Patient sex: F
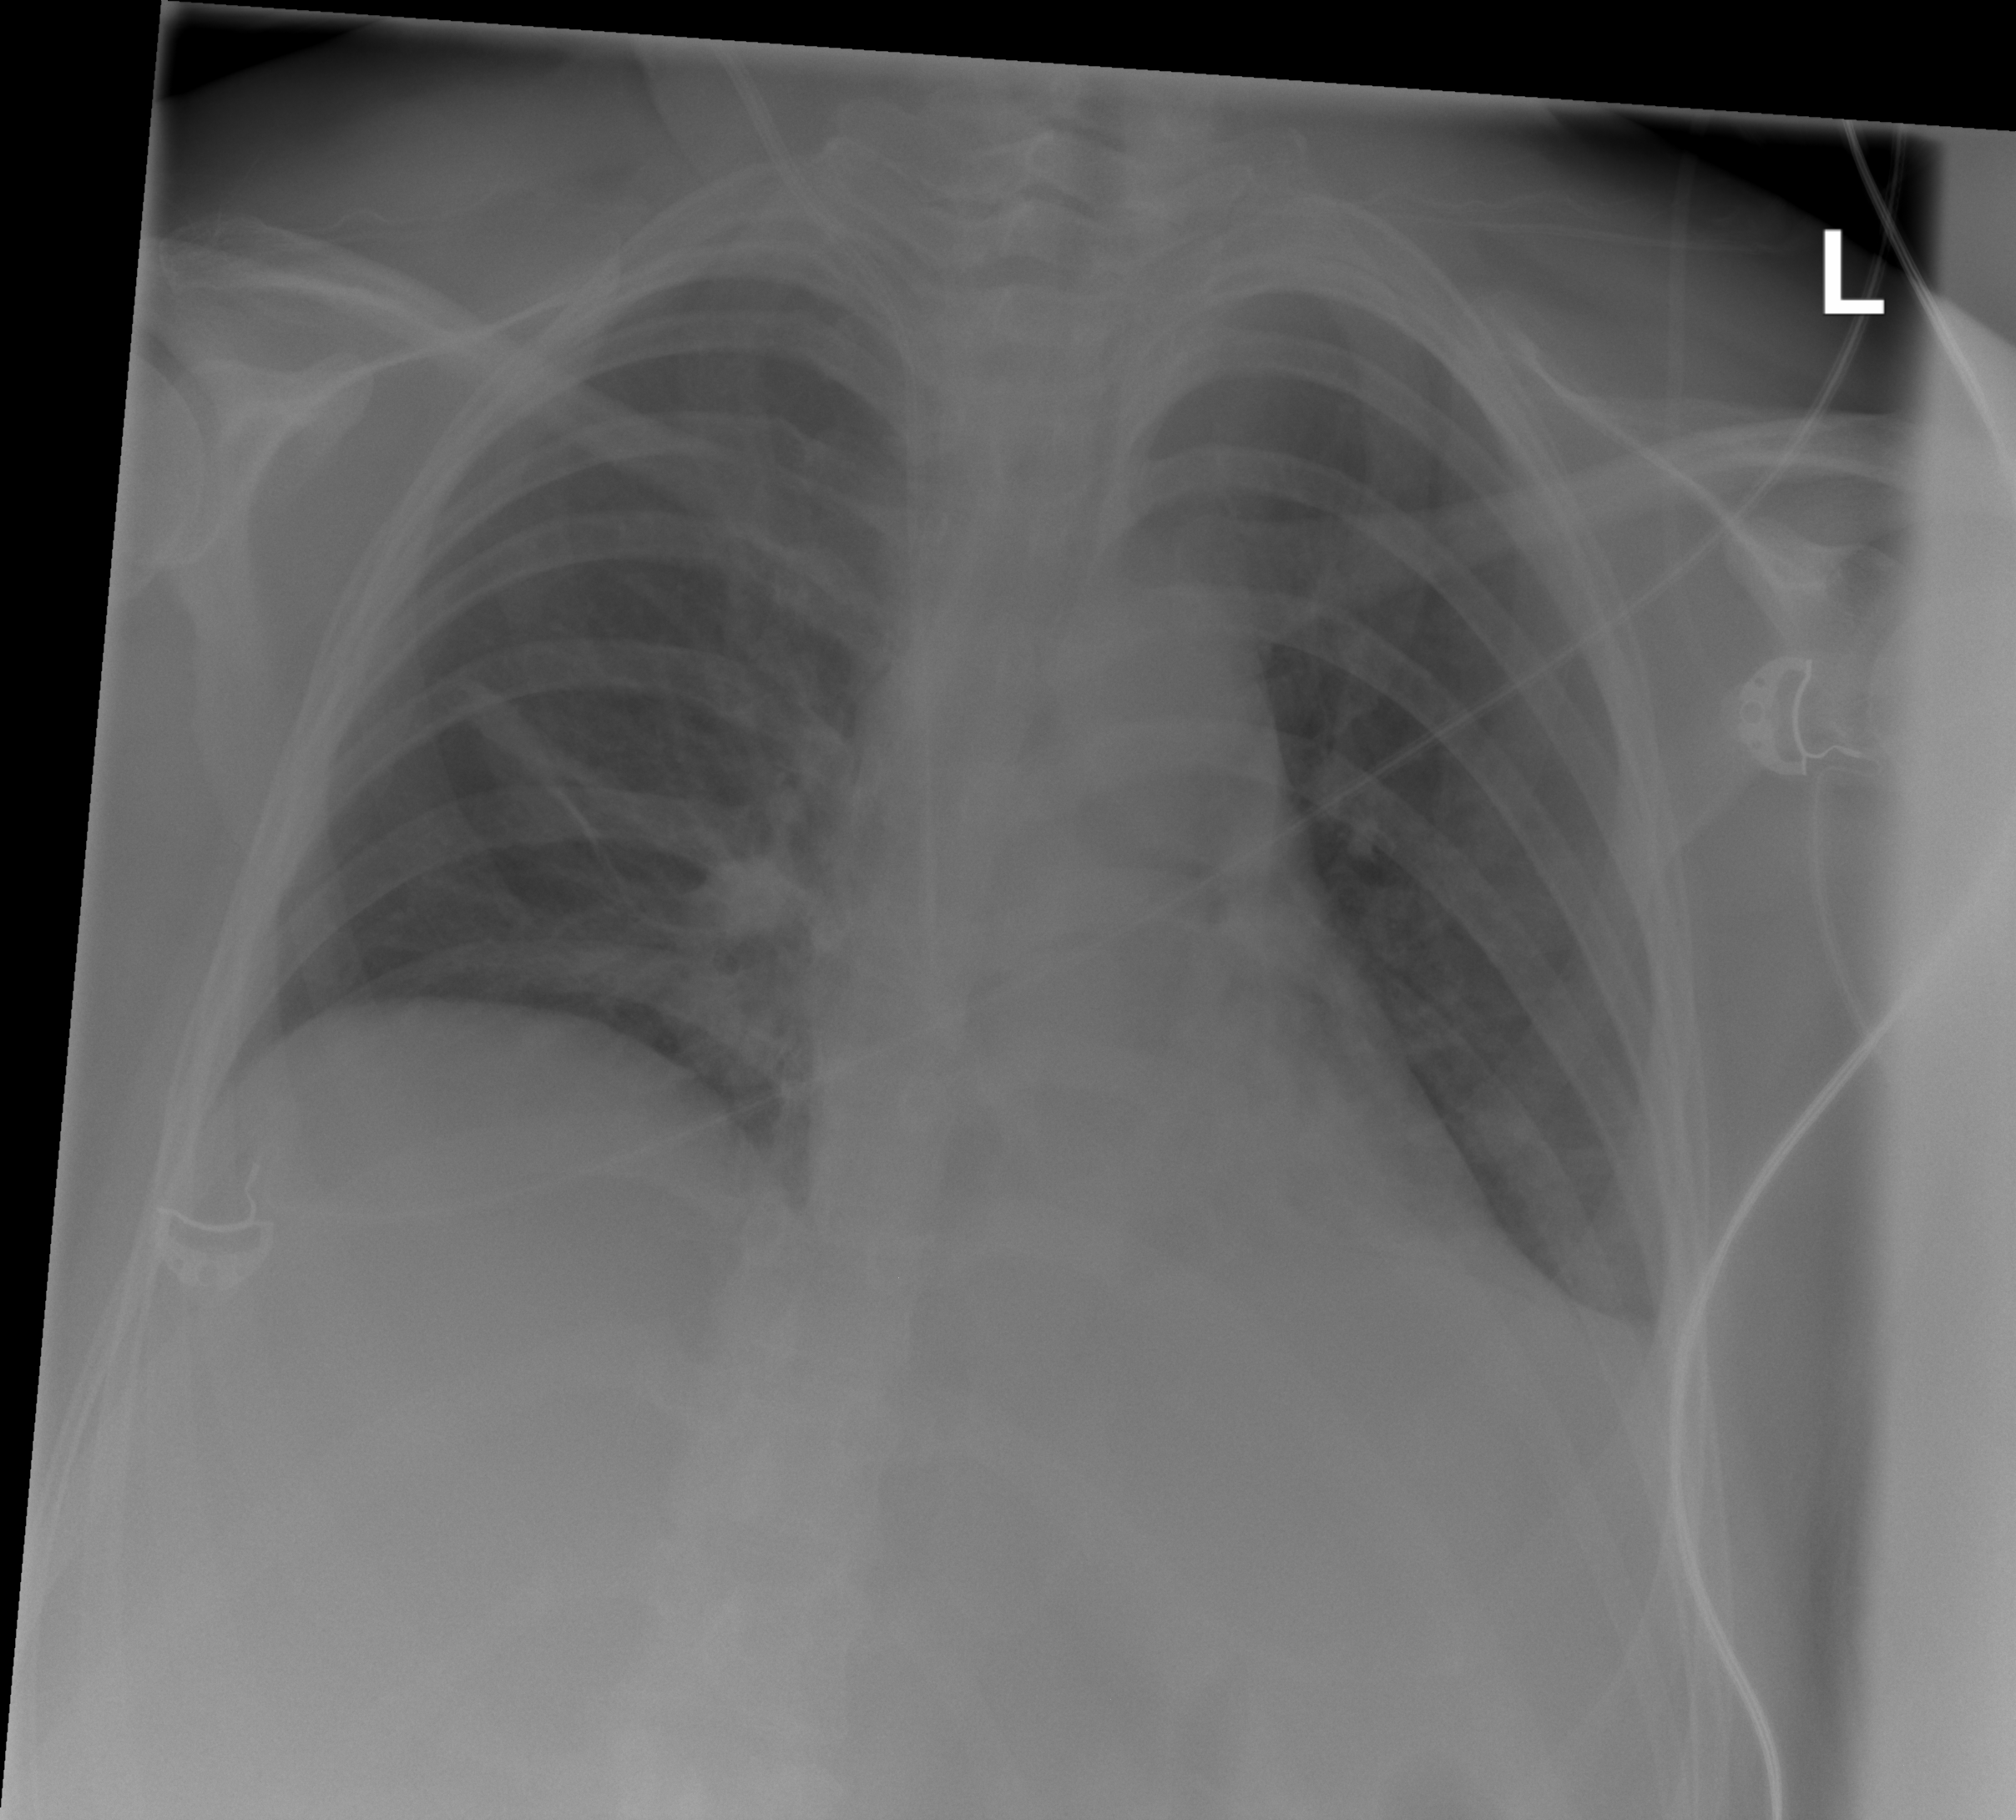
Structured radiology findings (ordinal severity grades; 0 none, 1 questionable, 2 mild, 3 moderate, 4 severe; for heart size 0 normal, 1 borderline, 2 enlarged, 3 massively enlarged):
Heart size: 0
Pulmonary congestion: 0
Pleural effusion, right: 0
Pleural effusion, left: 0
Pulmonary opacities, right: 1
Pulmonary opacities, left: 0
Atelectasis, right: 2
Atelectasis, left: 2